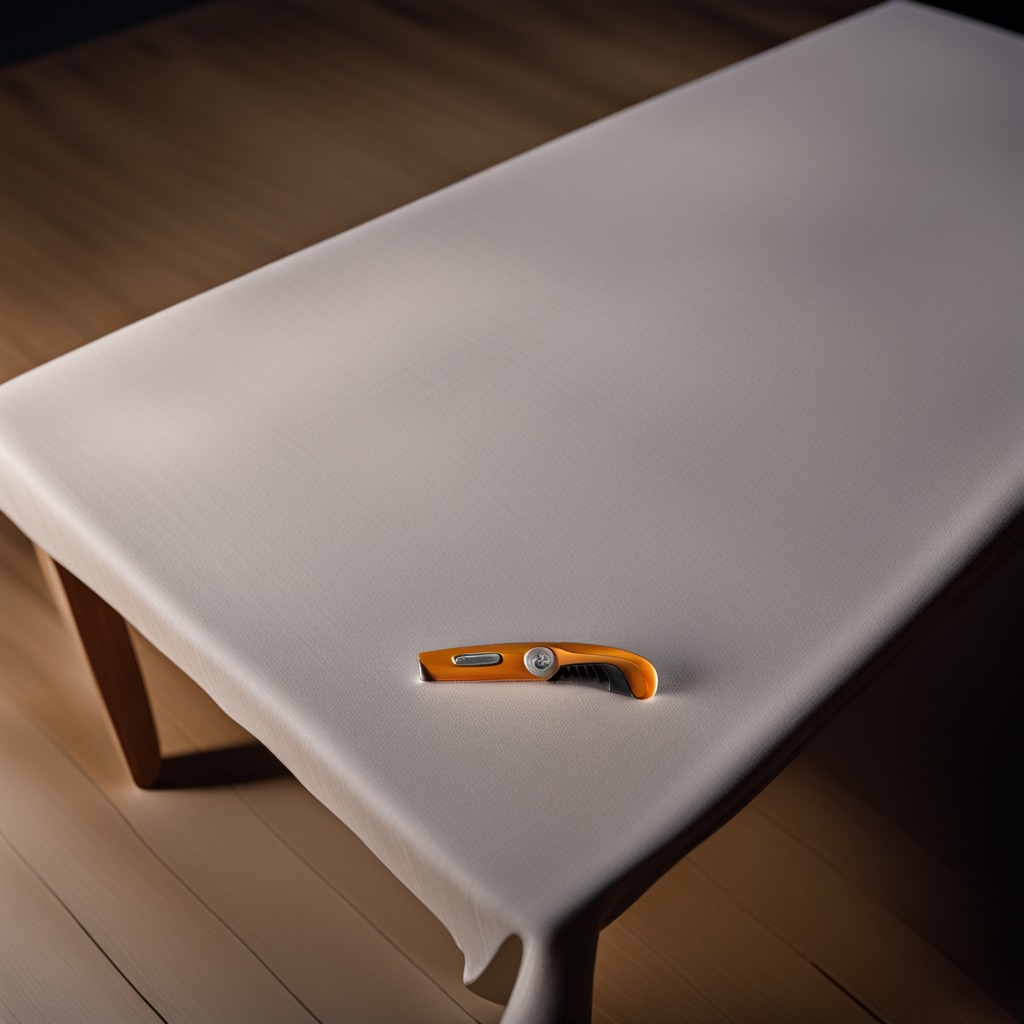
A utility knife lies on the wooden table.